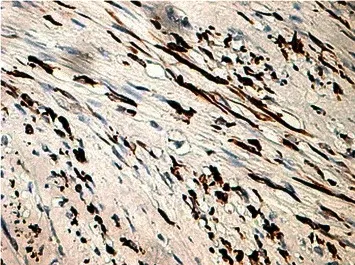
Desmin+, 20x.
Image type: pathology (immunostaining)